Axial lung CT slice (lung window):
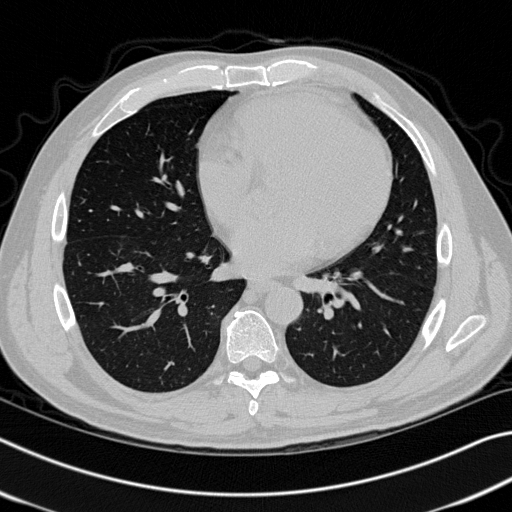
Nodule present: no